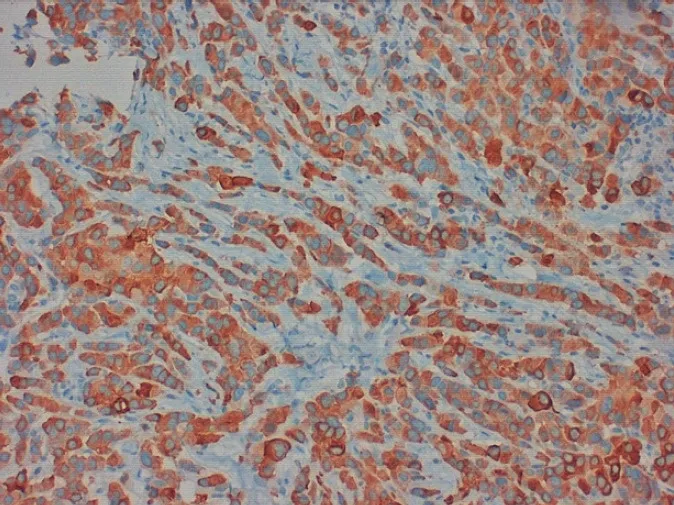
Positive staining for synaptophysin in more than 50% of the tissue permits the diagnosis of a neuroendocrine tumour.
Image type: pathology (immunostaining)